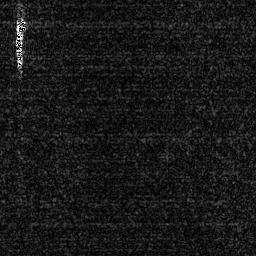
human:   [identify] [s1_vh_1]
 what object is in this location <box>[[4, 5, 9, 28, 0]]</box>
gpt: <ref>1 medium ship at the top left</ref>